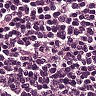
Metastatic tissue present: no